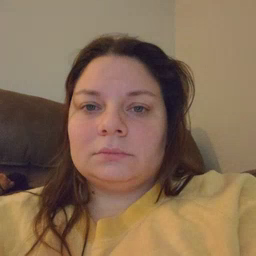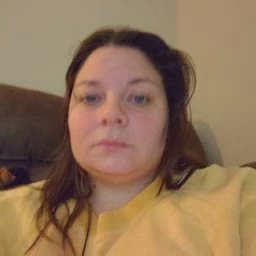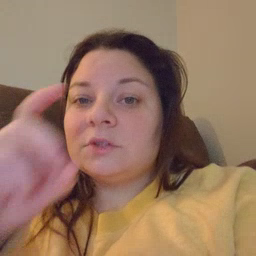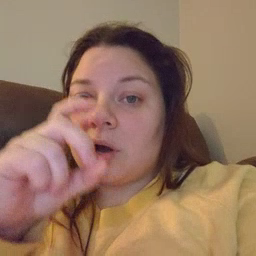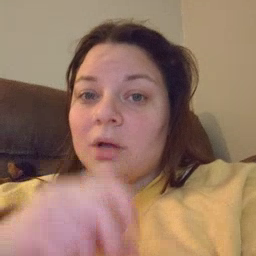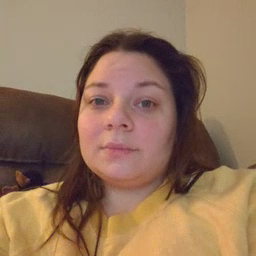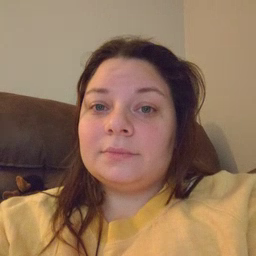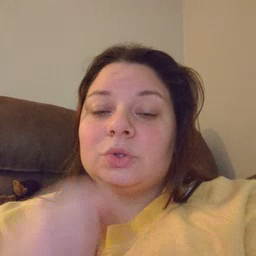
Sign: doll